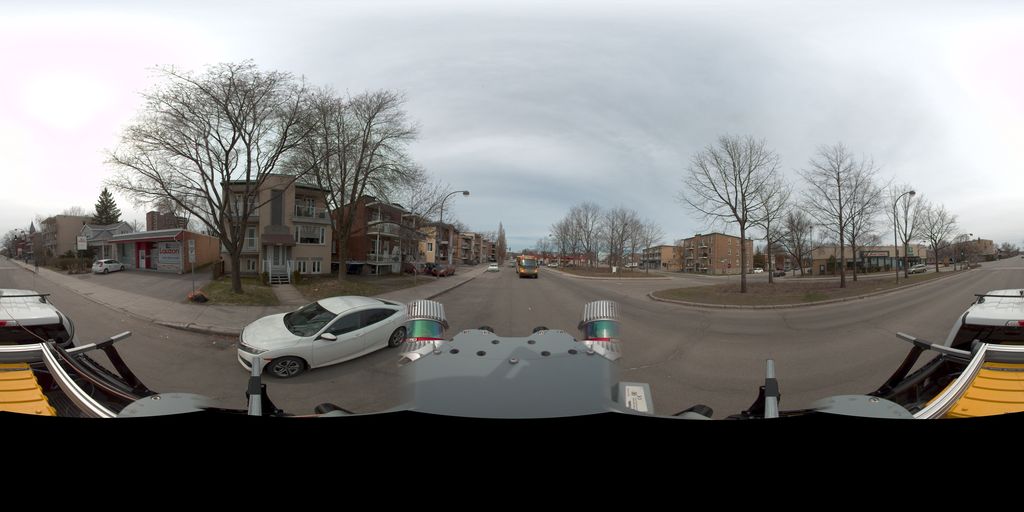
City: quebec_city